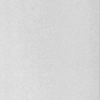
Label: dusty